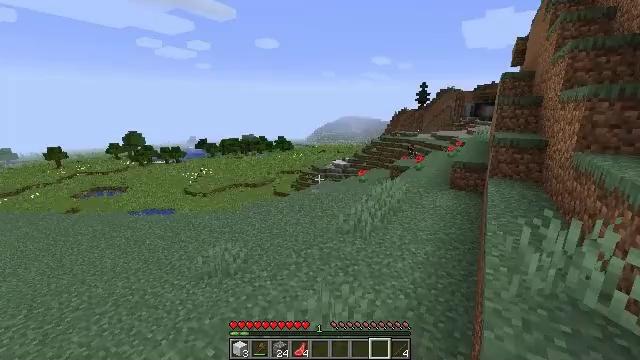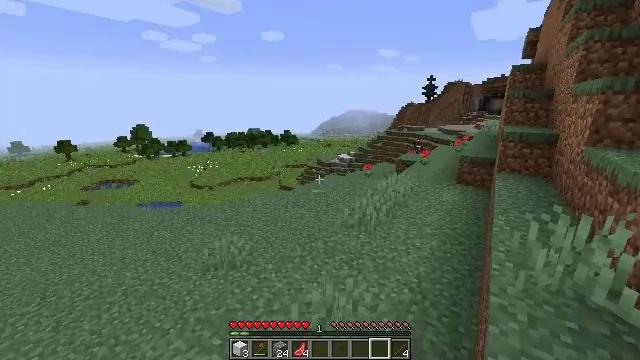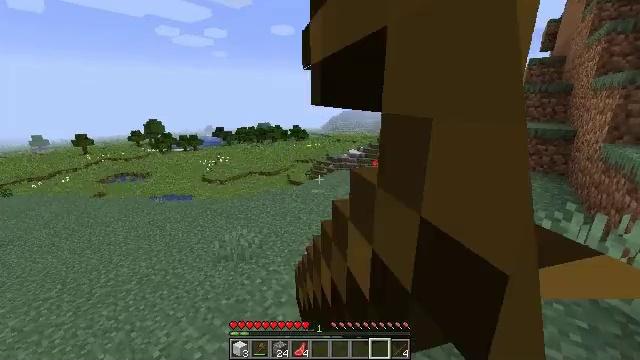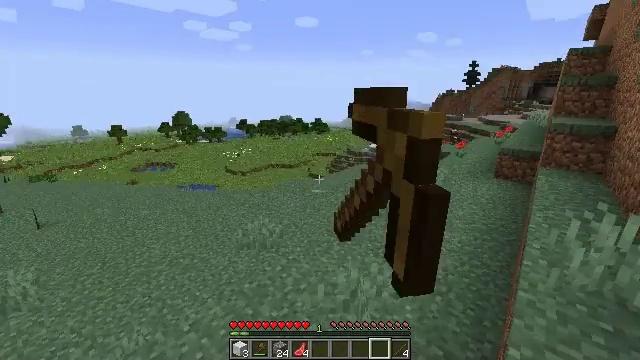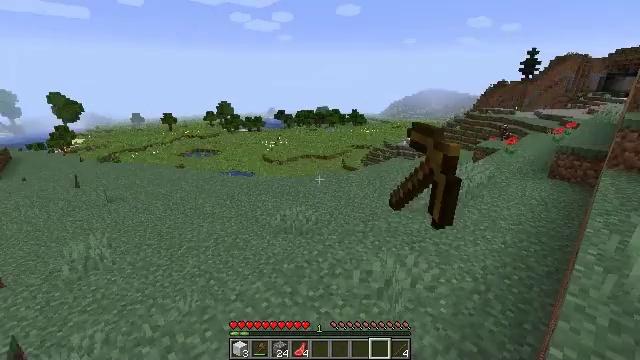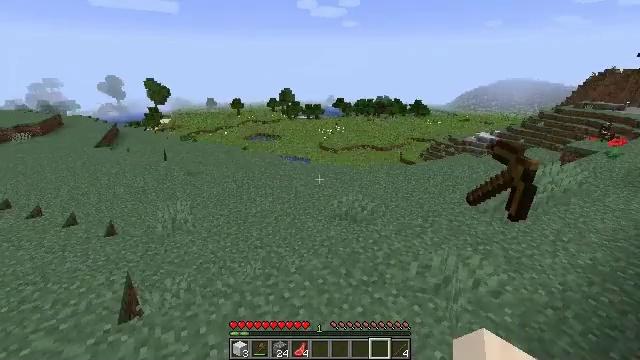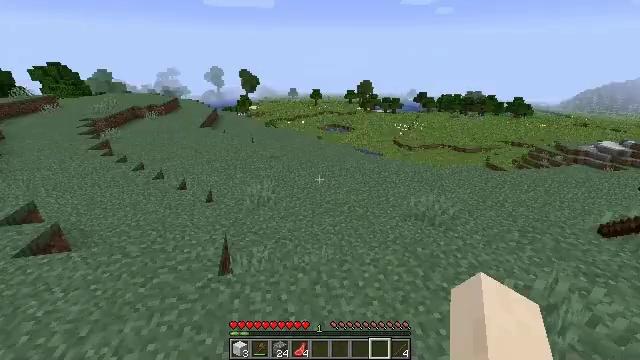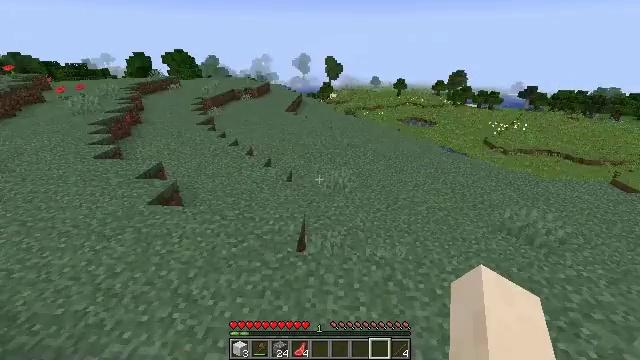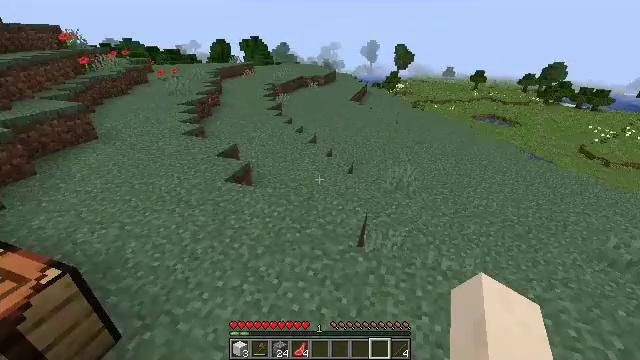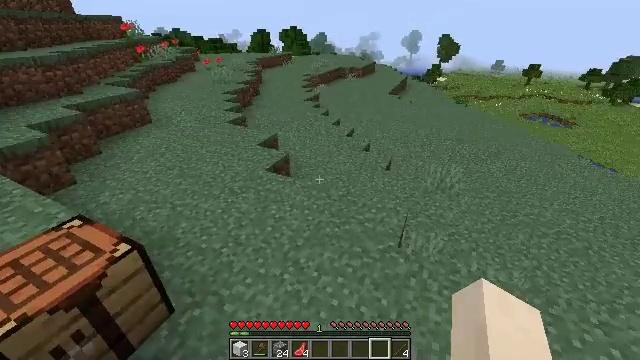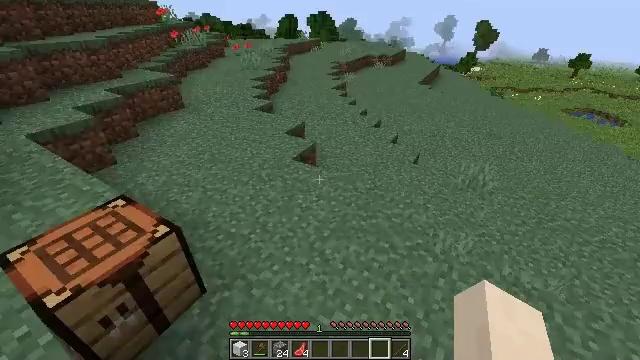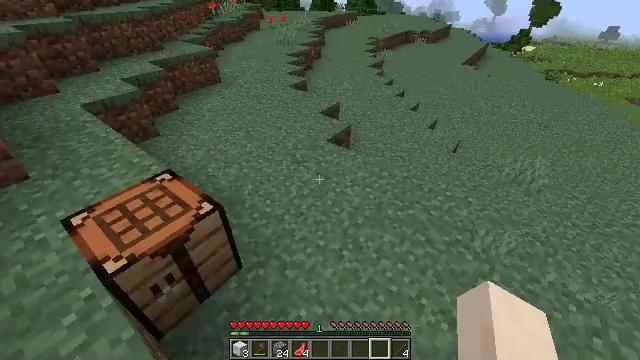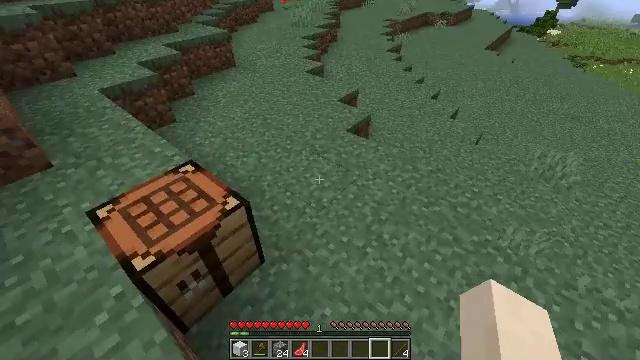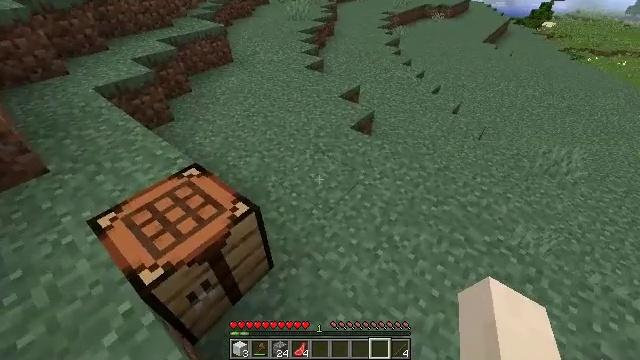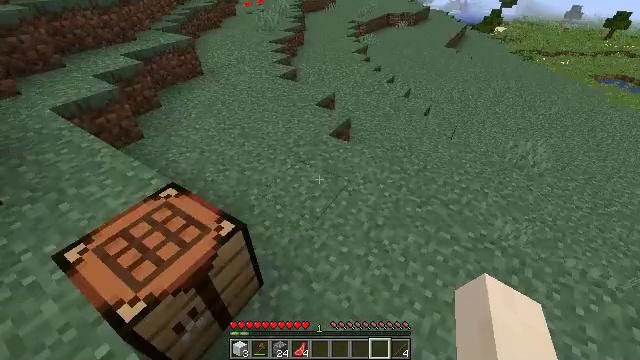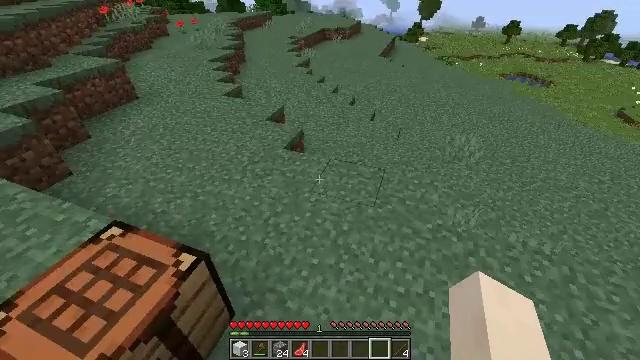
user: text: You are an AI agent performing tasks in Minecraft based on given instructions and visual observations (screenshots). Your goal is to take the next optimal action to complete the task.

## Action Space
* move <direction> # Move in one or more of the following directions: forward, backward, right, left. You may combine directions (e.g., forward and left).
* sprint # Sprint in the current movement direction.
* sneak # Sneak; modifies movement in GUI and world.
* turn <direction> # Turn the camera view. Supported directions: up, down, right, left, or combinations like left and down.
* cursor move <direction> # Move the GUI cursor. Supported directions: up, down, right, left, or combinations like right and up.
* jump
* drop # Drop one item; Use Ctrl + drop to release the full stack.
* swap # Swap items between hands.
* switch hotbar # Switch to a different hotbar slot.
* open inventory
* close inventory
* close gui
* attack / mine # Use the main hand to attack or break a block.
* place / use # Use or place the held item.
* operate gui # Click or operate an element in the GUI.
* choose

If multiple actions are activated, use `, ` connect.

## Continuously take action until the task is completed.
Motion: motion action
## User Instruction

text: Remove a wooden axe from the inventory.
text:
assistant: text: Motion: turn left and down
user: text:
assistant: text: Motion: move back, turn left and down
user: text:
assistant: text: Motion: move back and move left, turn left and down
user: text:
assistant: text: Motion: move back and move left, turn left and down
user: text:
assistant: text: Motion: move left, turn left and down
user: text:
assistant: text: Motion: move left, turn left and down
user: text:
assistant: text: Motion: move left, turn left and down
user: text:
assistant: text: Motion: move left, turn left and down
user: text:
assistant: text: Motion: move left, turn left and down
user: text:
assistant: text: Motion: move forward and move left, turn left and down
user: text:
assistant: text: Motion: move forward and move left, turn left and down
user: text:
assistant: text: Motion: move forward and move left, turn left and down
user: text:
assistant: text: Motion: turn right and down
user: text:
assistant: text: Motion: turn right and up
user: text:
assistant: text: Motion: turn right and up
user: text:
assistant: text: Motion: turn right and up
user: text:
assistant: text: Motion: turn right and up
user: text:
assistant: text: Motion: turn right and up
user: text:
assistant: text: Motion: turn right and up
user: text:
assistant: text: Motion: turn right and up
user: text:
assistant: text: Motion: turn right and up
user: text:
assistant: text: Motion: turn right
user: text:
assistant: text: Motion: turn right
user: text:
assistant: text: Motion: no_op
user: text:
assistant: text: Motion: no_op
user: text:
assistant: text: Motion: turn right
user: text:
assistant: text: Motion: turn right and down
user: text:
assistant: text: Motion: turn right
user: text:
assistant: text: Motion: turn right
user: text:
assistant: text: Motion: turn right